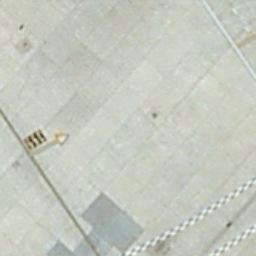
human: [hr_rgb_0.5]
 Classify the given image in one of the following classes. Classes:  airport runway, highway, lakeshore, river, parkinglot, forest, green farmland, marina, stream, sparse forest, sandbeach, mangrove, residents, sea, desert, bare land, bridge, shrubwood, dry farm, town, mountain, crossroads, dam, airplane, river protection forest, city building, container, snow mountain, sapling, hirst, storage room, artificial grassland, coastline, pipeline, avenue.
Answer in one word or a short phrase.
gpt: airport runway